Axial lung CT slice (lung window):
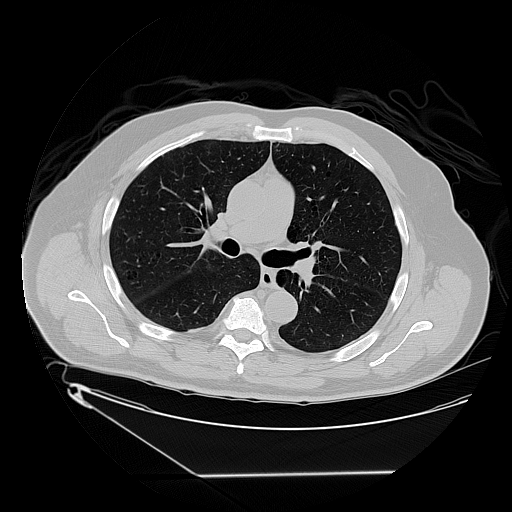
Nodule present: no